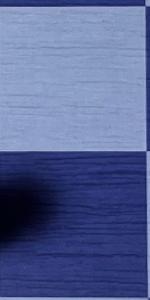
Label: Empty